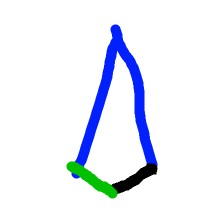
Shape: kite